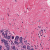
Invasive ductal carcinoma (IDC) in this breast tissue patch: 0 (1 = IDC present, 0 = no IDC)